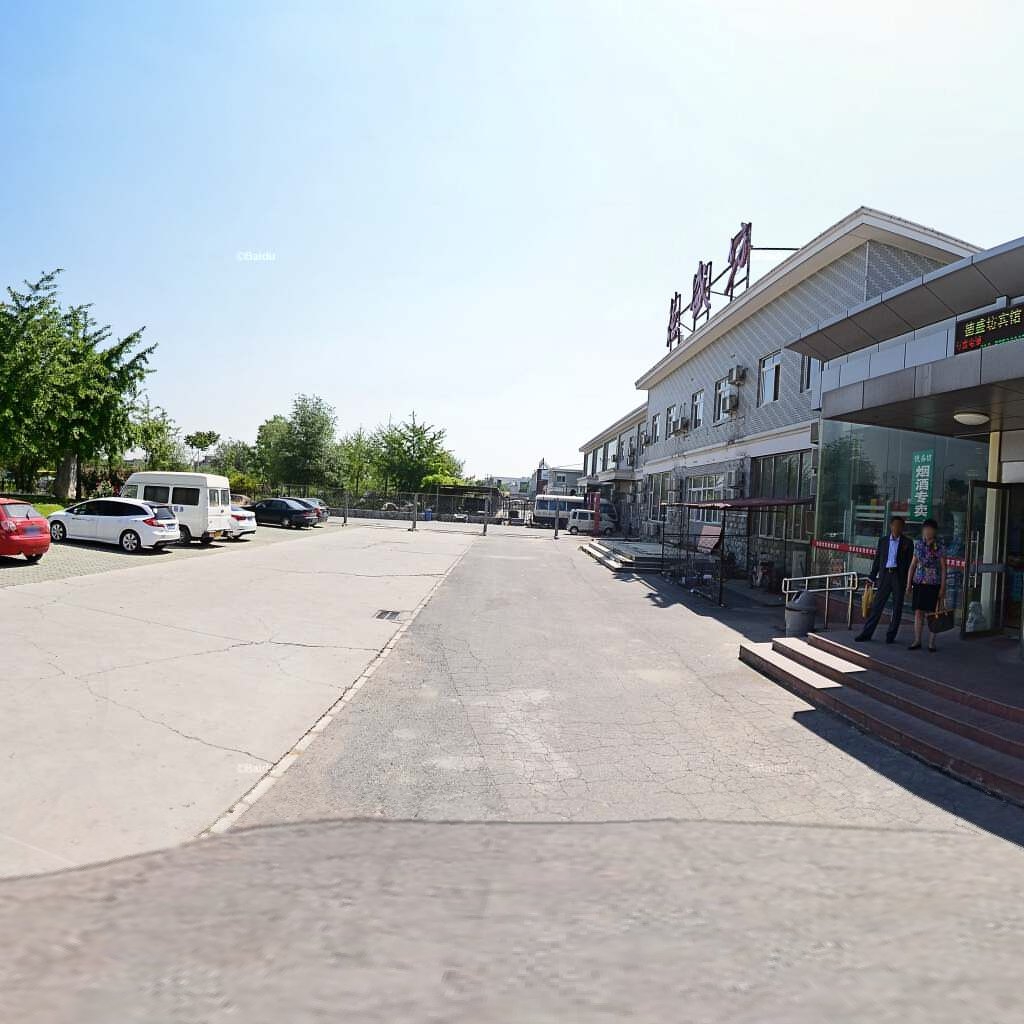
Region: Haidian
Road damage annotations: alligator crack